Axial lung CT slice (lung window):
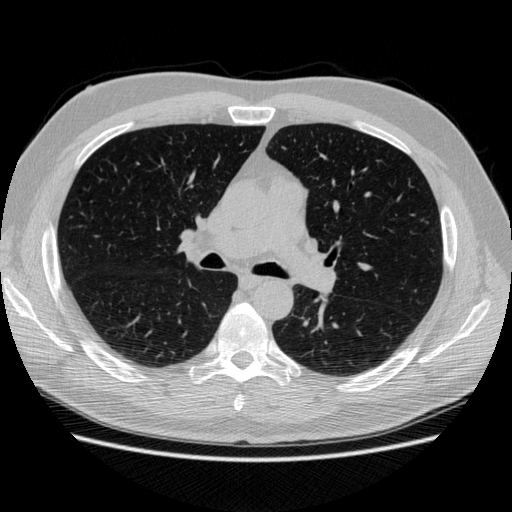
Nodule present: no